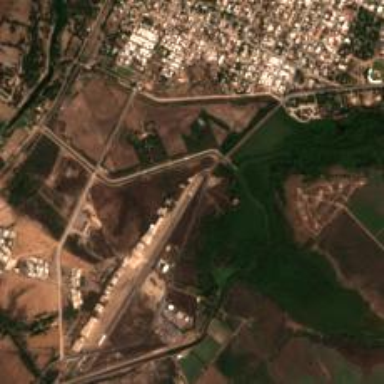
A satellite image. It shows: View of runway in airport.